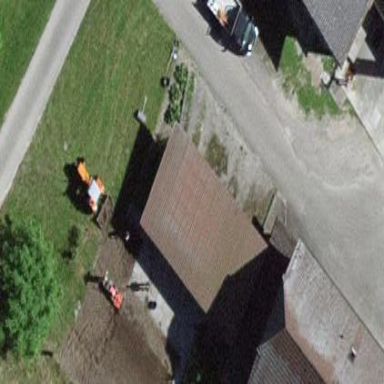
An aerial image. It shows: Rural barn.